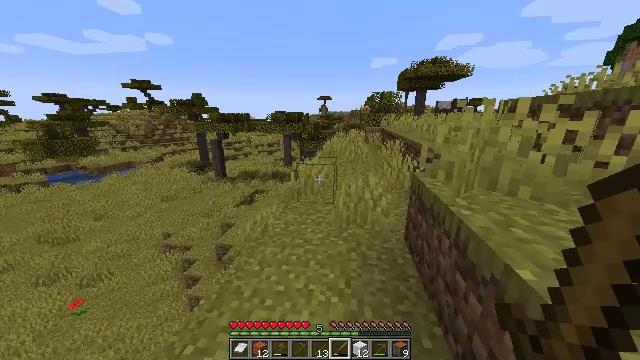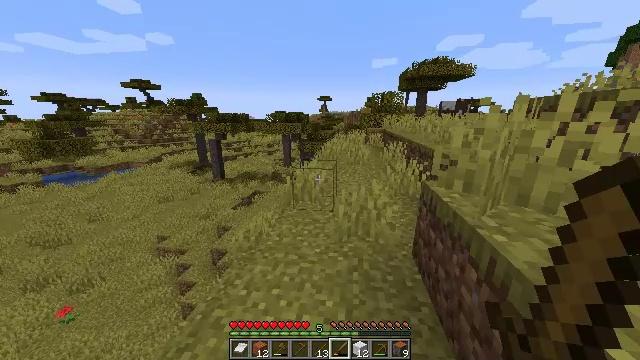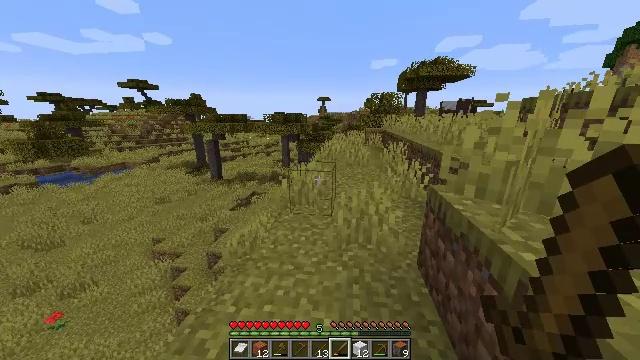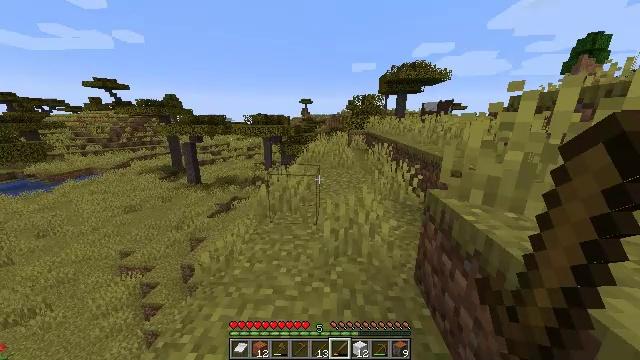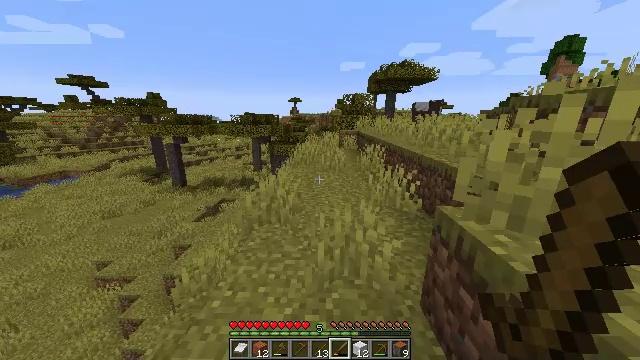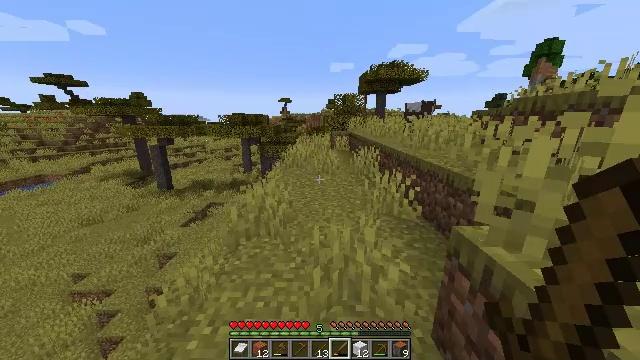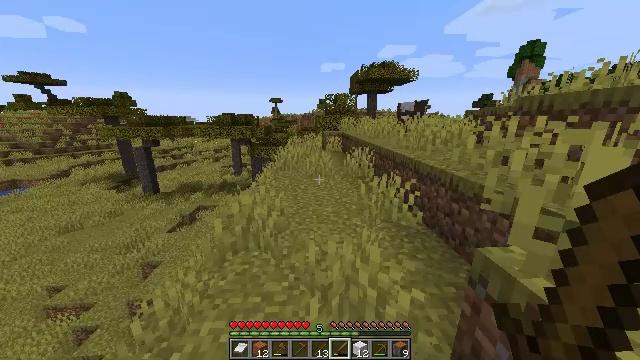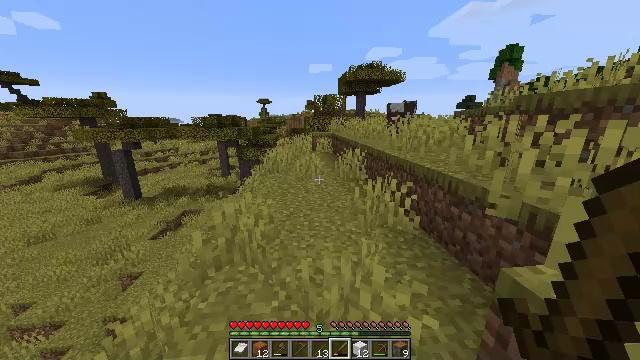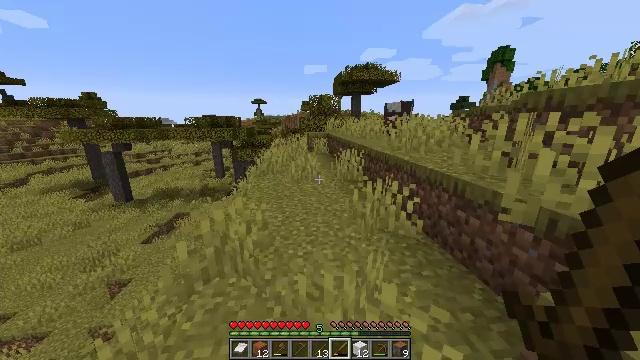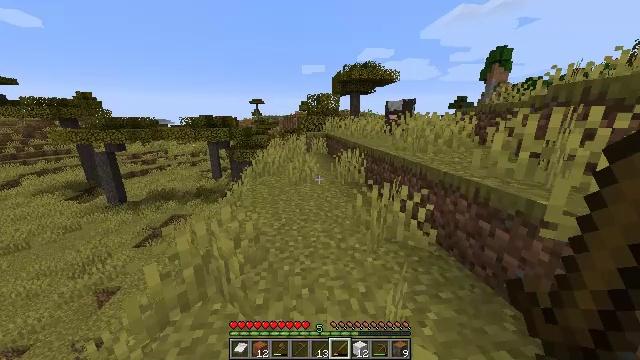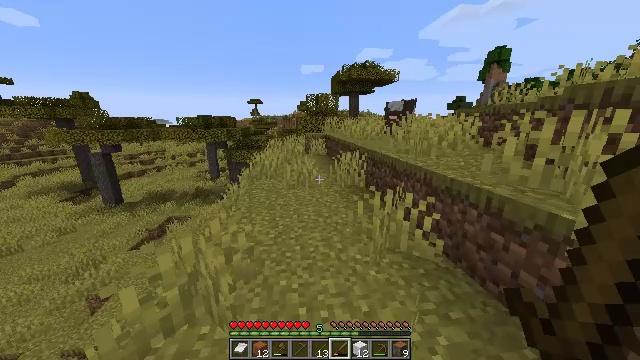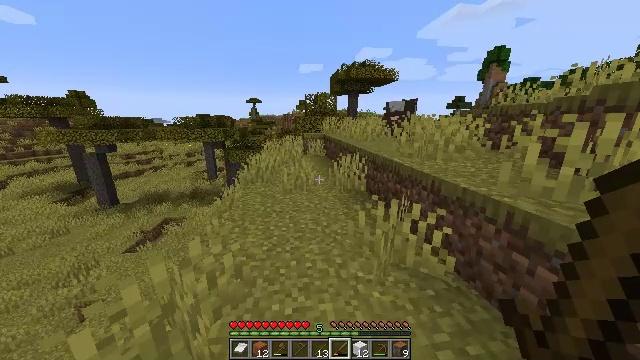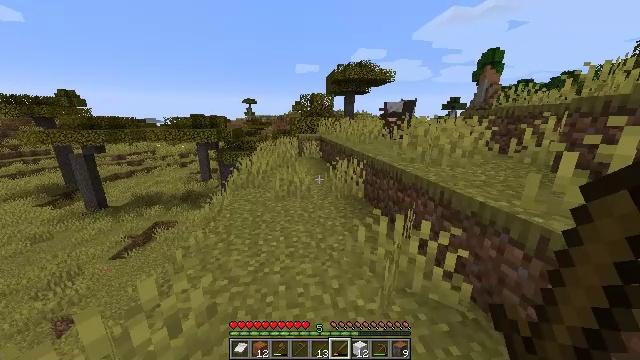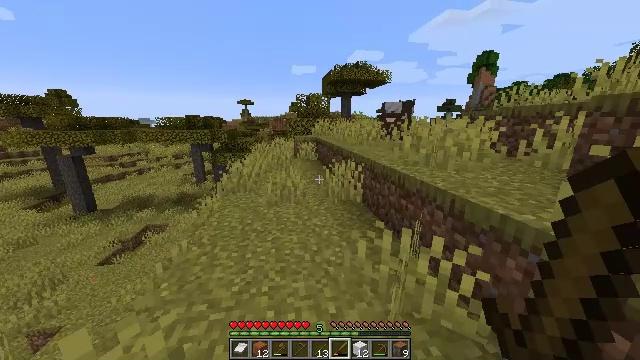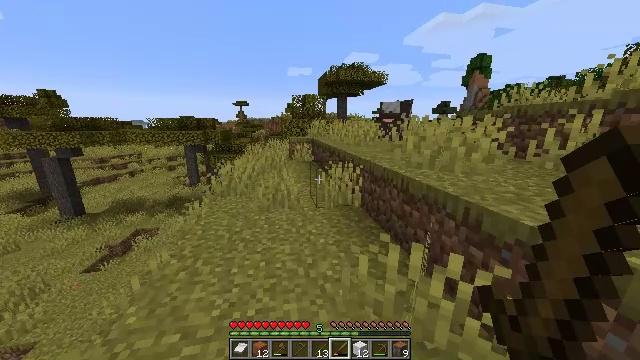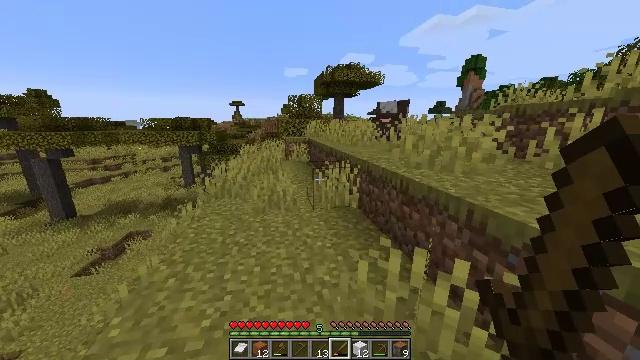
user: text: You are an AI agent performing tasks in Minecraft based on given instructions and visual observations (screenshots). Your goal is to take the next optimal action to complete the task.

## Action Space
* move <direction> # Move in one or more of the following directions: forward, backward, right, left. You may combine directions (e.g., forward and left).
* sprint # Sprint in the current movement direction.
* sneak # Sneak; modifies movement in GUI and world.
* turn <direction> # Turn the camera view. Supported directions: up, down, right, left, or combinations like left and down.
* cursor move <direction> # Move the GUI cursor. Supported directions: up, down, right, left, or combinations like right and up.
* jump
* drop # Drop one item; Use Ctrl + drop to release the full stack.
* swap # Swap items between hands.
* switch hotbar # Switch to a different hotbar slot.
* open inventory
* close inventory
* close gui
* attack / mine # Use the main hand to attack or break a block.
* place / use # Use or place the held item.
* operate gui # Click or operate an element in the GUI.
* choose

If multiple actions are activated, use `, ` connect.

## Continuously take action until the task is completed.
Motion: motion action
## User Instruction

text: Gather the acacia log for building.
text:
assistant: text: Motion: move forward, sprint
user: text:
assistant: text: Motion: move forward, sprint
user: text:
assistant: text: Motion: move forward, sprint, turn right
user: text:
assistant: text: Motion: move forward, sprint, turn right
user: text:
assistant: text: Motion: move forward, sprint, turn right
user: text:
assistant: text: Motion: move forward, sprint, turn right
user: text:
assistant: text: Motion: move forward, sprint, turn right
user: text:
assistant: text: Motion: move forward, sprint, turn right
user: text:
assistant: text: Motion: move forward, sprint
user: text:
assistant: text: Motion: move forward, sprint
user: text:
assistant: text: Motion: move forward, sprint
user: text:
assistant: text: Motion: move forward, sprint, turn right
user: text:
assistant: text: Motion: move forward, sprint
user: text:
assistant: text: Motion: move forward, sprint, turn right
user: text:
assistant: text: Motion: move forward, sprint
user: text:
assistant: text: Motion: move forward, sprint
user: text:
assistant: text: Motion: move forward, sprint
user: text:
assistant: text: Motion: move forward, sprint
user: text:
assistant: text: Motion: move forward, sprint
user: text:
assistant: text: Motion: move forward, sprint
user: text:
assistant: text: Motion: move forward, sprint
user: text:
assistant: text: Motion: move forward, sprint
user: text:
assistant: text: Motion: move forward, sprint
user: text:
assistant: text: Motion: move forward, sprint
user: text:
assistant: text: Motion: move forward, sprint
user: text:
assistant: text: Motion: move forward, sprint
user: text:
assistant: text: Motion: move forward, sprint
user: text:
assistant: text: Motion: move forward, sprint
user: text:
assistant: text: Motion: move forward, sprint
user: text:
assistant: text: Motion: move forward, sprint